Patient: sex F, age 36
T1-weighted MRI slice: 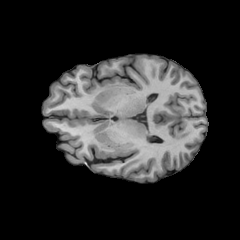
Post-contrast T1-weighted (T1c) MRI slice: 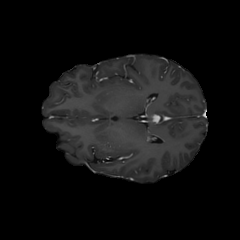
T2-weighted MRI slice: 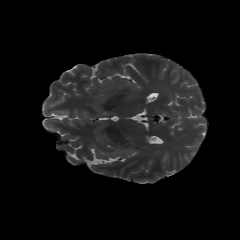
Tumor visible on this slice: no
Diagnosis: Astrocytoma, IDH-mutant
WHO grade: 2